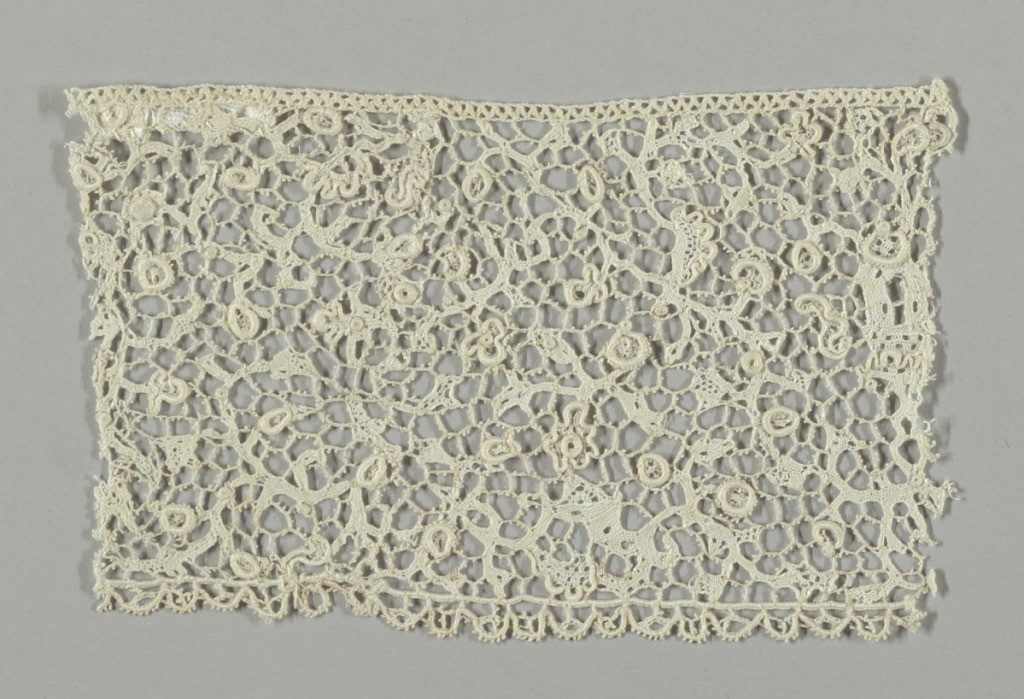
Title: Fragment
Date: late 17th–early 18th century
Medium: linen Technique: needle lace
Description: Fragment of a band with a very fine floral scroll and raised details.